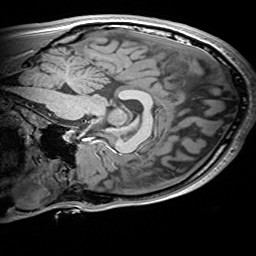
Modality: T1w
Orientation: sagittal
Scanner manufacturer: siemens
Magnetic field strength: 3 T
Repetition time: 2 s
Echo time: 0.0024 s